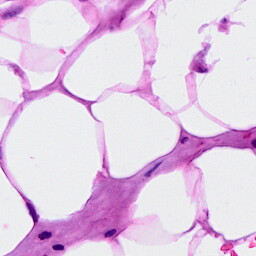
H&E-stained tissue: Breast